Question: Count the number of objects in the diagram.
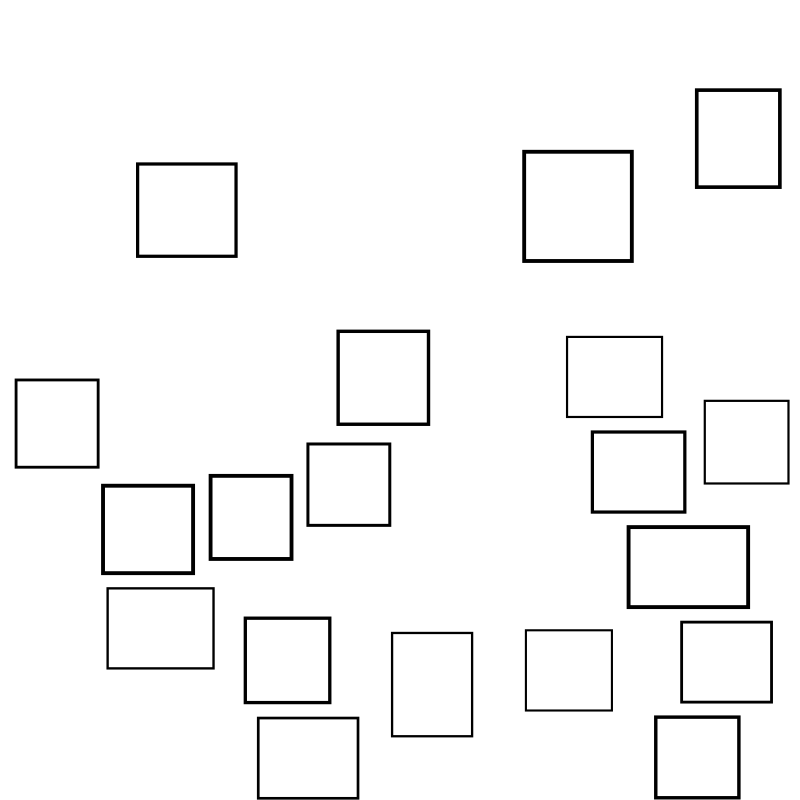
Answer: 19